Interaction volume radius: 5 \u00c5
Interaction volume height: 15 \u00c5
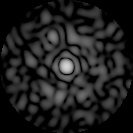
Disorder parameter: 0.7759